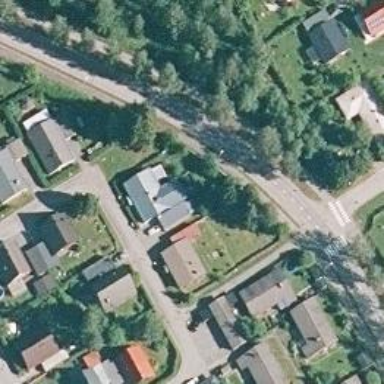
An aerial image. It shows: Asphalt cycleway.